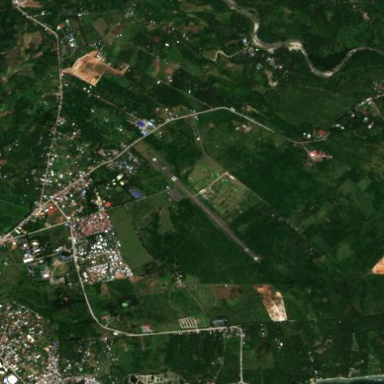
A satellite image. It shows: Runway in airport area.